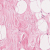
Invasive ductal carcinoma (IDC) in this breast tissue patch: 0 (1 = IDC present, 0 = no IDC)